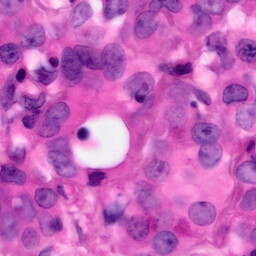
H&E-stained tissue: Pancreatic